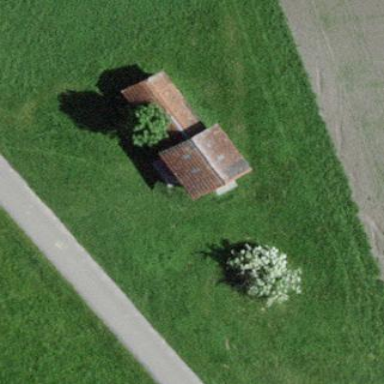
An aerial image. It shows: Shed.